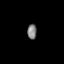
Tissue: prostate
Cell type: T cells
Senescence score: 0.6986
Nuclear area (px): 138
Mean DAPI intensity: 127.906